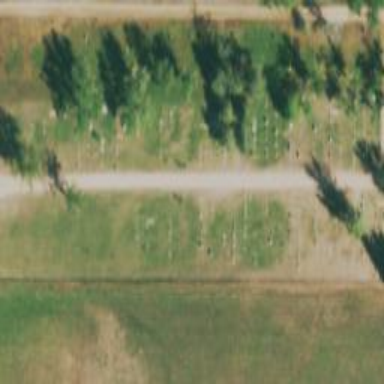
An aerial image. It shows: Historic tomb with tombstone.